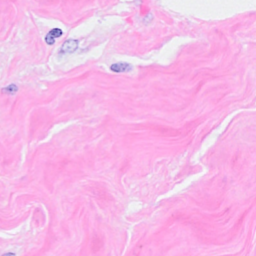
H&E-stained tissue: Breast